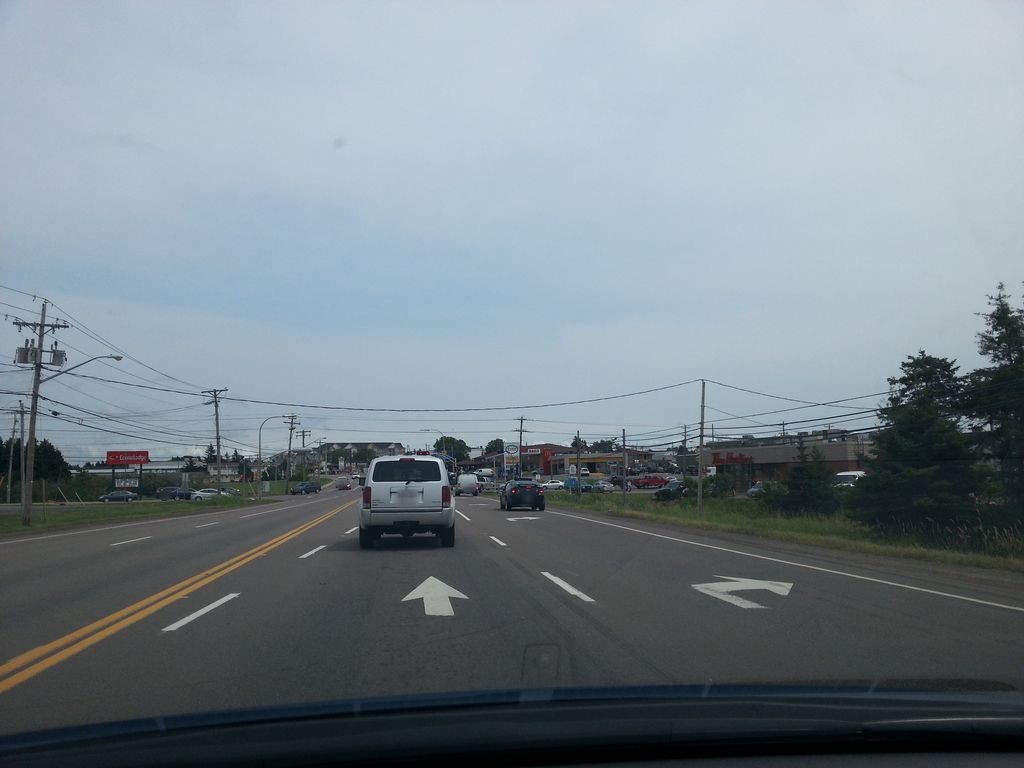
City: charlottetown